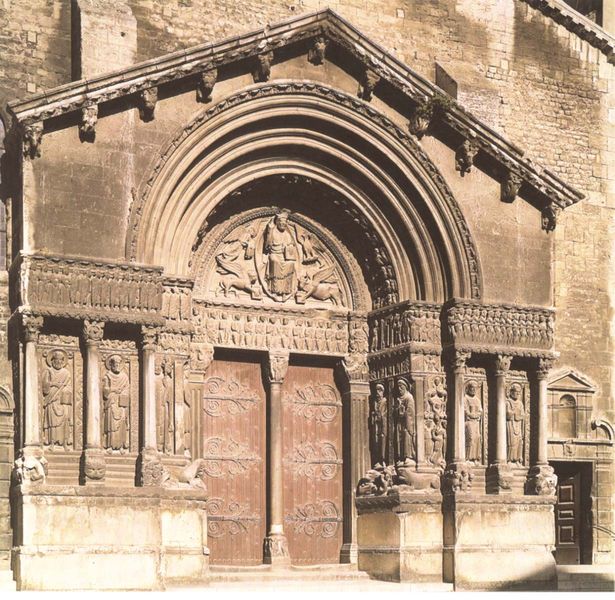
Titel: Westportal von St. Trophime in Arles
Standort: Arles, St. Trophime (EU - F - Provence - Alpes - Côte-d’Azur)
Schlagwörter: adler, schatten, holz, licht, säule, säulen, tür, dach, tiere, stein, steine, kirche, engel, relief, türen, giebel, mauer, figuren, rundbogen, stufen, tor, eingang, fugen, kapitell, halbrund, fries, portal, skulpturen, statuen, sandstein, christus, rundbögen, heiliger, löwe, heilige, postament, stier, beschläge, tympanon, romanisch, halbsäulen, heiligenfiguren, mandorla, steinbau, diguren, kircheneingang, filgluren, mandrola